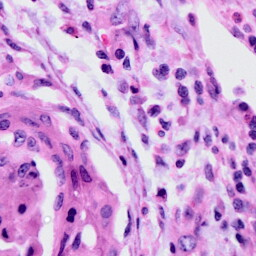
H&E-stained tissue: Cervix